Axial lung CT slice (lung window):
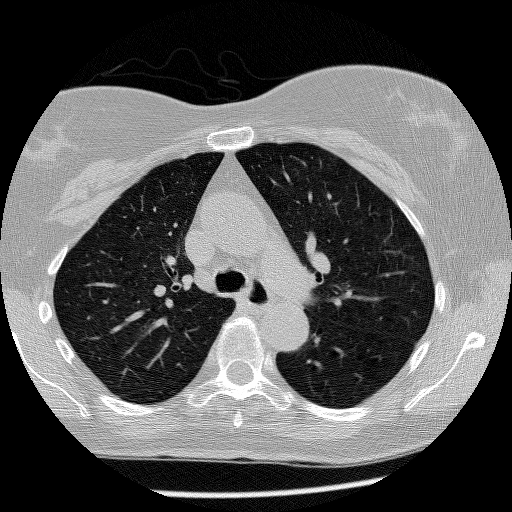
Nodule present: no